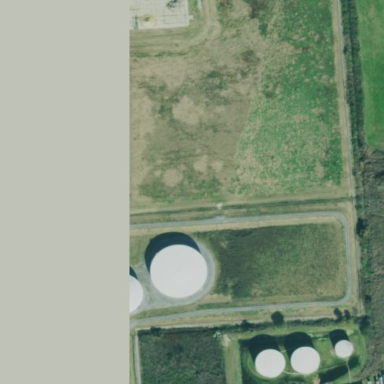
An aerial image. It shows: Industrial area designated as petroleum terminal.